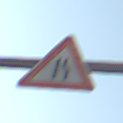
Verkehrszeichen: EinseitigVerengteFahrbahnRechts
Umgebung: Outdoor, Special
Tageszeit: MorningAfternoon
Wetter: Clear
Licht: Natural
Jahreszeit: NotSpecified
Kontrast: HighContrast